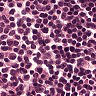
Metastatic tissue present: no